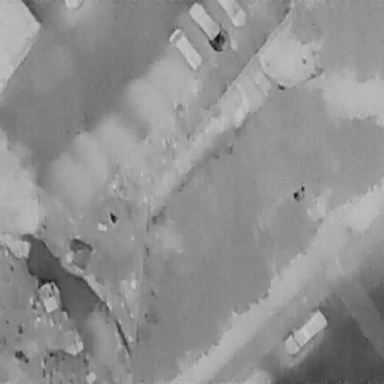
There are five Cars in the infrared image.